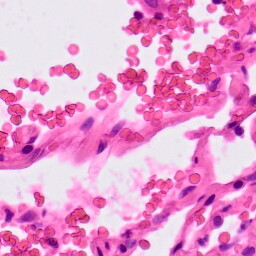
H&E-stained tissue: Lung